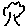
Label: tree